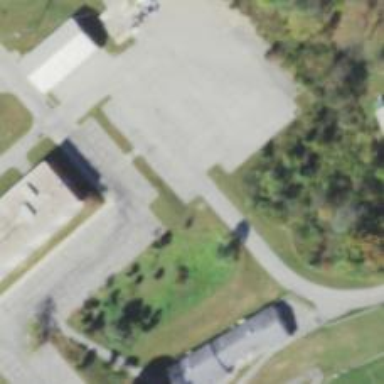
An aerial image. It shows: Parking space is available.